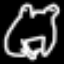
Label: frog